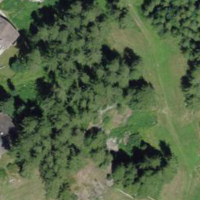
EUNIS habitat code: 26
Species observed at this site:
Rumex alpinus
Vanessa atalanta